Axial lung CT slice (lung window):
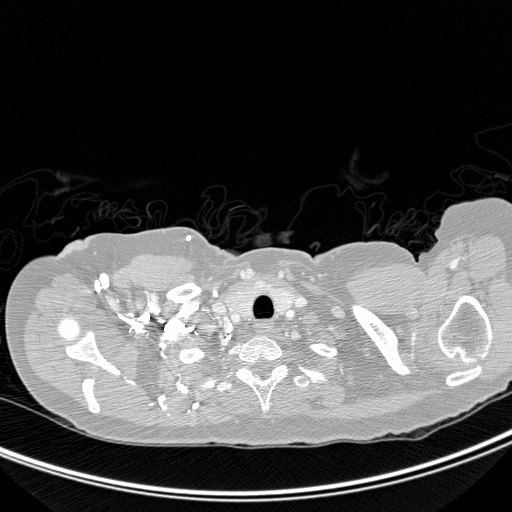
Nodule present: no